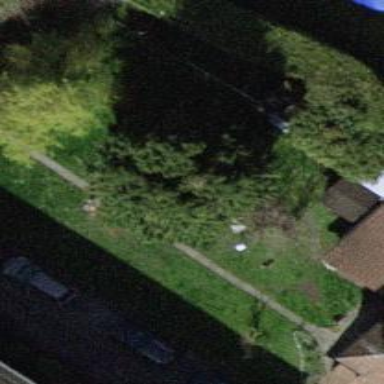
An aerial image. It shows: Urban tree with evergreen needle-leaved foliage.